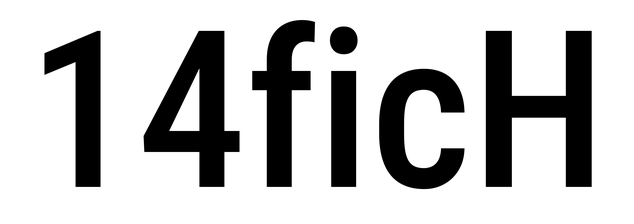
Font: Roboto_Condensed_Medium